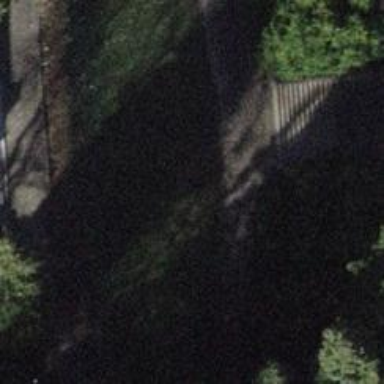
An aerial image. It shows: Flight of steps with sett surface.